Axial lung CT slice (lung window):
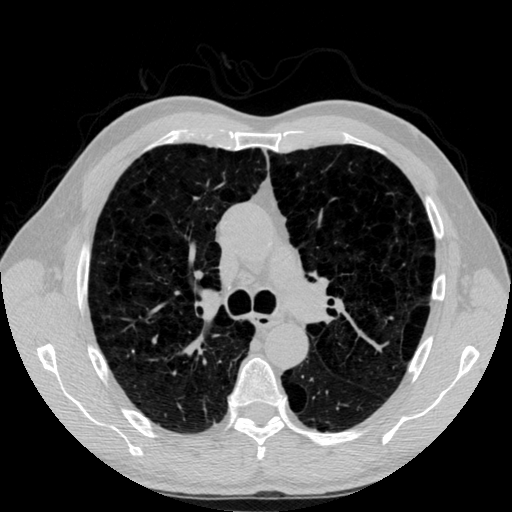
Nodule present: no